Question: I think this is a little problem for you. So I hope it would not waste your time too much.
I built a Facebook Application with Adobe Flex by using <URL> for embed Flash content in HTML page.
The problem is, it looks like SWFObject have a problem with FireFox and some browser. So even I set my application's height to 1000px, the Facebook clipped my Flash content to its minimum size. sometime it shows scroll bar.

Do you have any suggestion, or workaround on this problem?
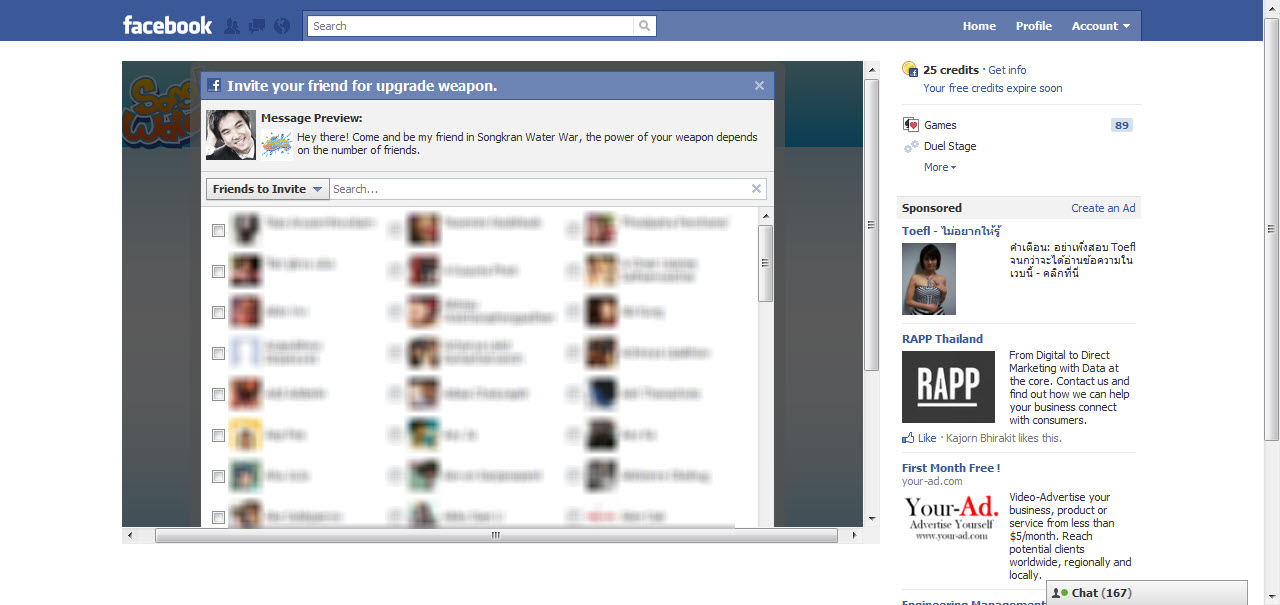
Answer: I think that you will have to use <URL> besides SWFObject in order to re-scale it properly.